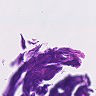
Metastatic tissue present: no